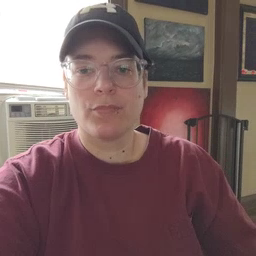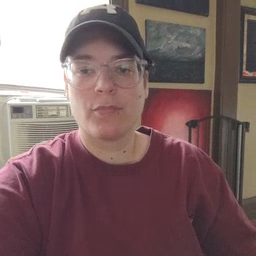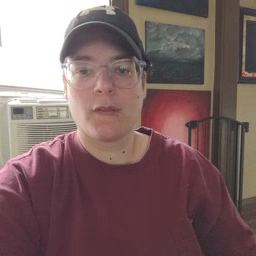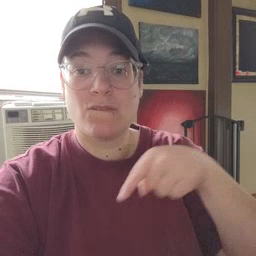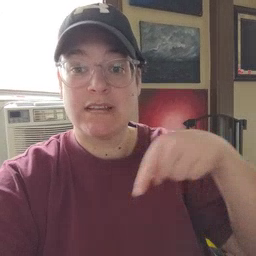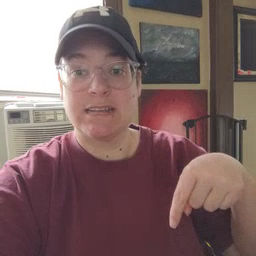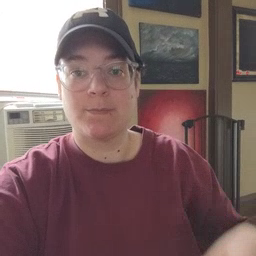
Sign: feet